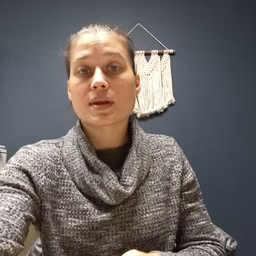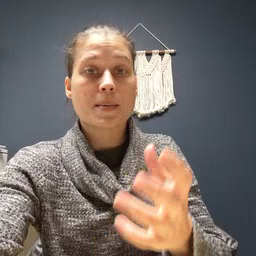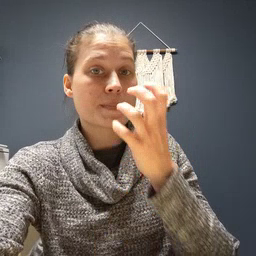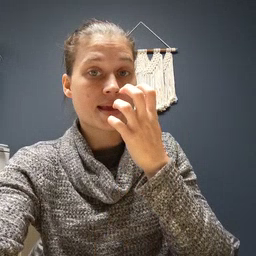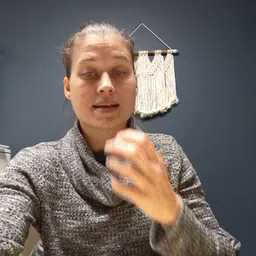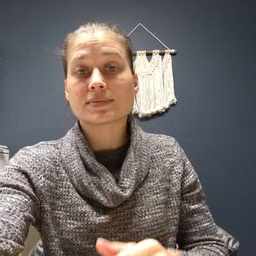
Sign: mad